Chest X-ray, AP view. Patient: 62 years old, sex F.
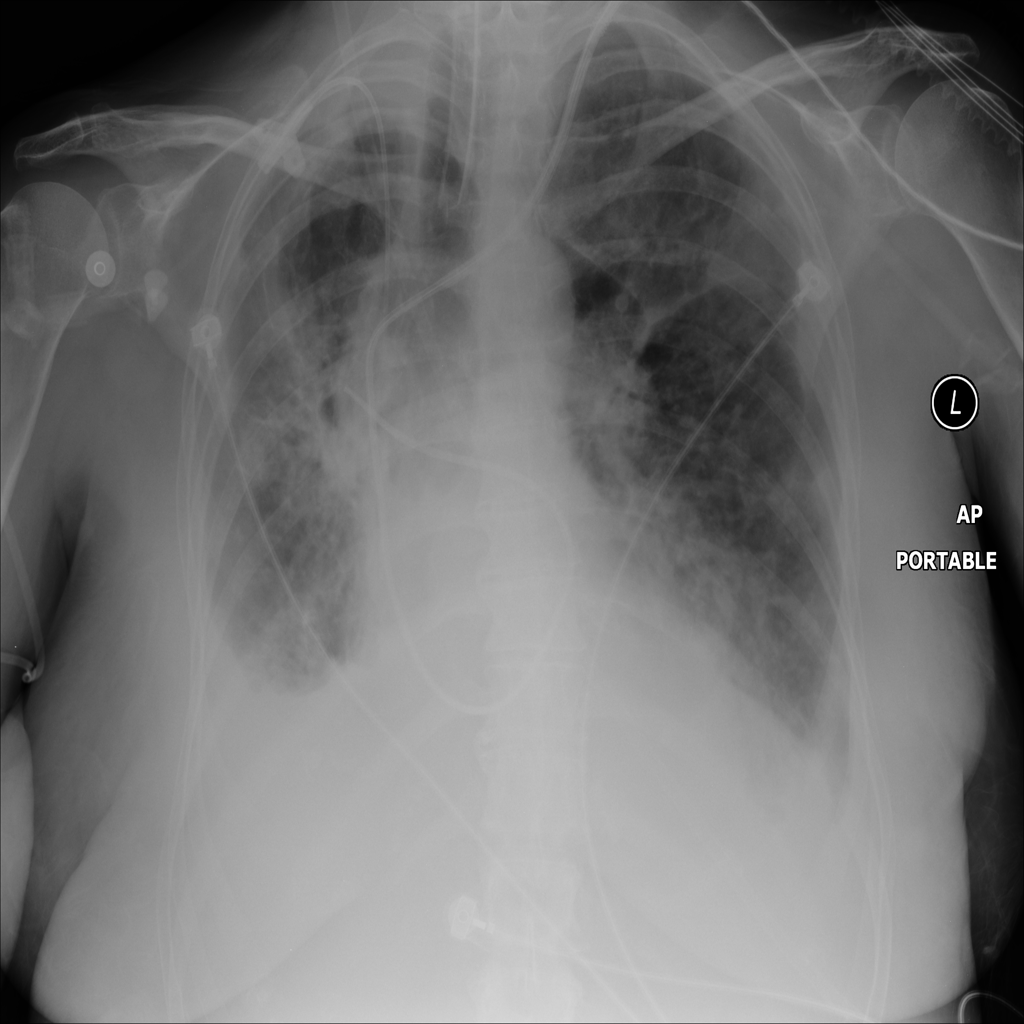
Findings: Effusion